Field crop: maize
Growth stage: 1
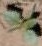
Species: datura